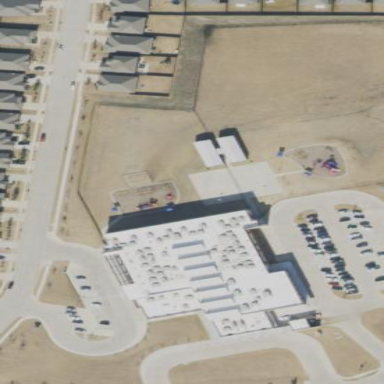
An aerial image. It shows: School.